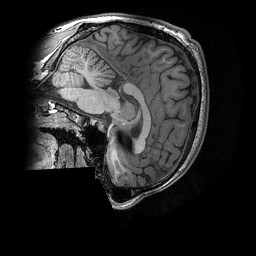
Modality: T1w
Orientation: sagittal
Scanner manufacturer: ge
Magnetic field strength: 3 T
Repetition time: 0.008156 s
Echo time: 0.00318 s